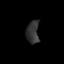
Tissue: prostate
Cell type: Fibroblasts
Senescence score: 0.6852
Nuclear area (px): 284
Mean DAPI intensity: 51.197